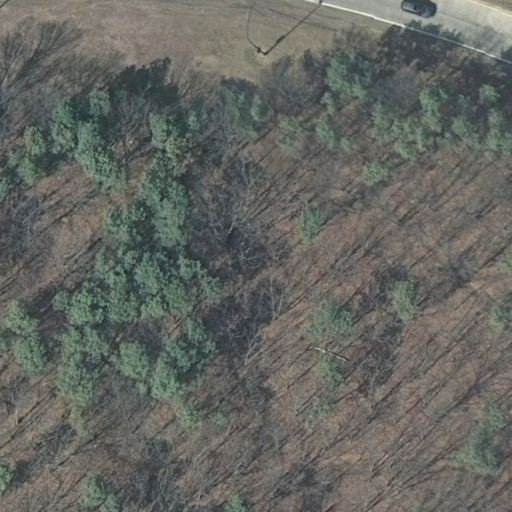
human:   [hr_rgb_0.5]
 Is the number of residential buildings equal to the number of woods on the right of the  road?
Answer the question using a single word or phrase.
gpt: yes

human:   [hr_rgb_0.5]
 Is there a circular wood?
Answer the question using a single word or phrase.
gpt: no

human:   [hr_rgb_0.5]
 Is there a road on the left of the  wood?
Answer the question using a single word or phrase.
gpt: no

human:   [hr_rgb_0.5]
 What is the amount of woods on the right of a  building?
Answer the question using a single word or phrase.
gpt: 0

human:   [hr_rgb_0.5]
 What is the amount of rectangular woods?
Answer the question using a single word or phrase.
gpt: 1

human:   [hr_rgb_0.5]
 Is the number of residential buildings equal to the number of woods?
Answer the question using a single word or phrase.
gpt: no

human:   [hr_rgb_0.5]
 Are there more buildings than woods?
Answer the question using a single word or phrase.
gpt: no

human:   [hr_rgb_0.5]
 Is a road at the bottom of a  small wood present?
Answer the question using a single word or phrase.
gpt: no

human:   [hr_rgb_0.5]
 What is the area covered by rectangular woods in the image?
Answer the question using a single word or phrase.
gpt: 10599m2

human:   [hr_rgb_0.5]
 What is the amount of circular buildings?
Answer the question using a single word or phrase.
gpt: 0

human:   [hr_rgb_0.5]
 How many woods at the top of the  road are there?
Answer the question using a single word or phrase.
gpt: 1

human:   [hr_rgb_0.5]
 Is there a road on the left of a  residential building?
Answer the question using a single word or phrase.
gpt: no

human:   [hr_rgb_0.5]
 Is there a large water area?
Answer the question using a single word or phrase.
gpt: no

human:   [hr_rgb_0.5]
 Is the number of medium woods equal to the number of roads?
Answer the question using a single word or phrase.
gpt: no

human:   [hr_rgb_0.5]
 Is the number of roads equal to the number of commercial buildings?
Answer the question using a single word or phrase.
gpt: no

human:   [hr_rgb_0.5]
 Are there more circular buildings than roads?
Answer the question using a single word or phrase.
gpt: no

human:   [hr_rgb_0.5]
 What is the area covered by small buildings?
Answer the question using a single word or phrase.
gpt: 0m2

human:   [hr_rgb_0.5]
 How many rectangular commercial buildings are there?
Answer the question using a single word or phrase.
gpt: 0

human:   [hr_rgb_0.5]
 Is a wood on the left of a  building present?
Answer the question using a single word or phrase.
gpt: no

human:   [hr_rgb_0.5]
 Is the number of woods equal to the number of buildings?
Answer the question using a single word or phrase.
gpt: no

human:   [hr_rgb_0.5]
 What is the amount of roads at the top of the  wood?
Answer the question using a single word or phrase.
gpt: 0

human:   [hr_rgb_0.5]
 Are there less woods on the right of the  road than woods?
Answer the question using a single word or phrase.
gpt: yes

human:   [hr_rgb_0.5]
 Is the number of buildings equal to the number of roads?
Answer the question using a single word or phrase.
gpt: no

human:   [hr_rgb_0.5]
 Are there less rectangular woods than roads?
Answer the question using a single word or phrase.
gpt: no

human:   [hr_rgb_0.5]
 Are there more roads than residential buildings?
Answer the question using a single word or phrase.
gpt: yes

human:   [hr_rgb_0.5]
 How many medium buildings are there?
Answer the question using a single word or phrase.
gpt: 0

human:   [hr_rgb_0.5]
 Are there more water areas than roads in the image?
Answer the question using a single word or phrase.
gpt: no

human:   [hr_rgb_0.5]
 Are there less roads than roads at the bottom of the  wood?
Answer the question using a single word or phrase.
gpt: no

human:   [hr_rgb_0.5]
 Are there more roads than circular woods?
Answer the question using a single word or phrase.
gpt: yes

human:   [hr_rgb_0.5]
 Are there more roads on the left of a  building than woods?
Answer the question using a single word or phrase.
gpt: no

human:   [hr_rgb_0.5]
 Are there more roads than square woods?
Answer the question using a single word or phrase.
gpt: yes

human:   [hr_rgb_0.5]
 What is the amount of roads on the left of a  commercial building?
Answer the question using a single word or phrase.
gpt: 0